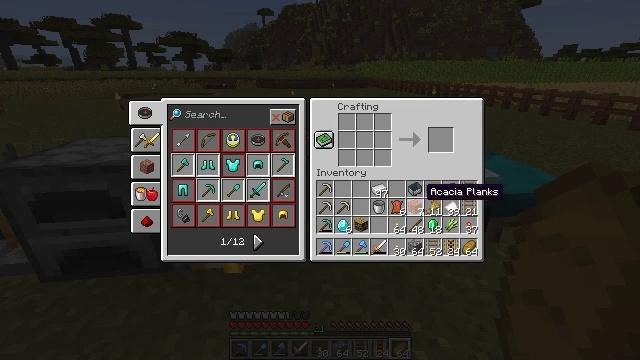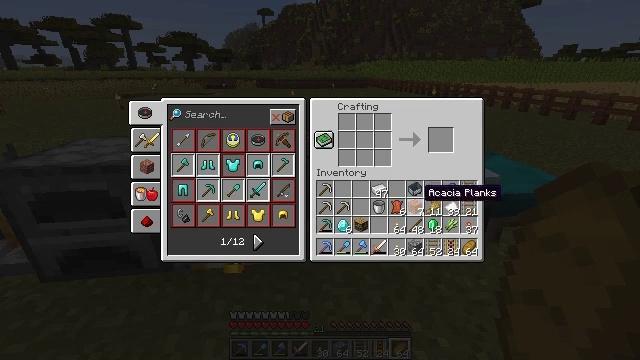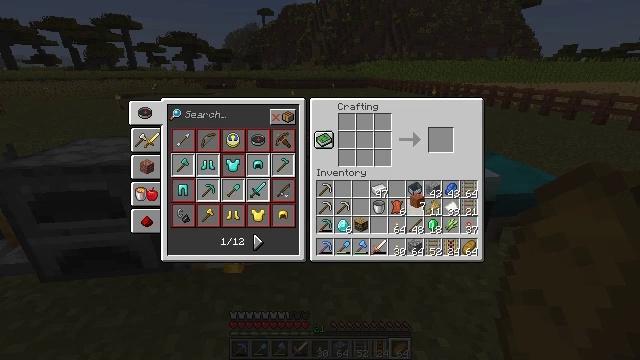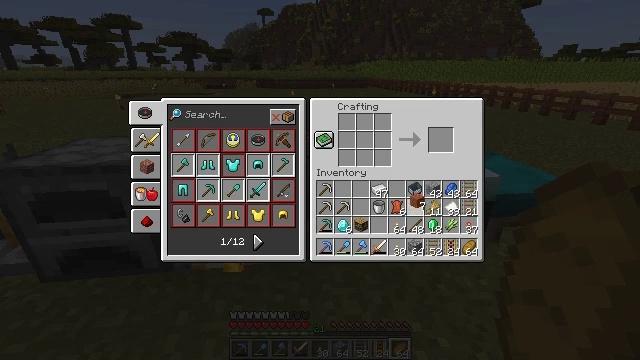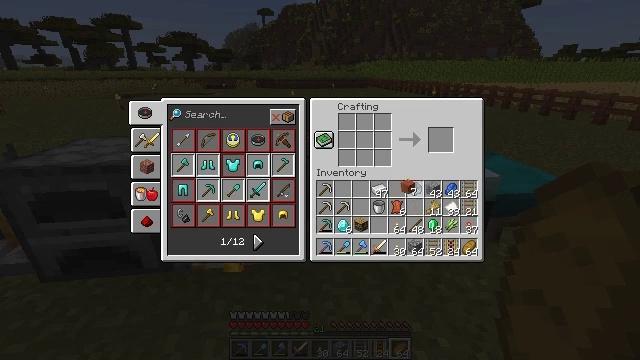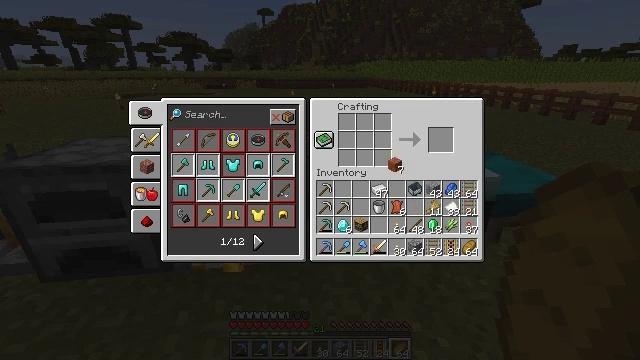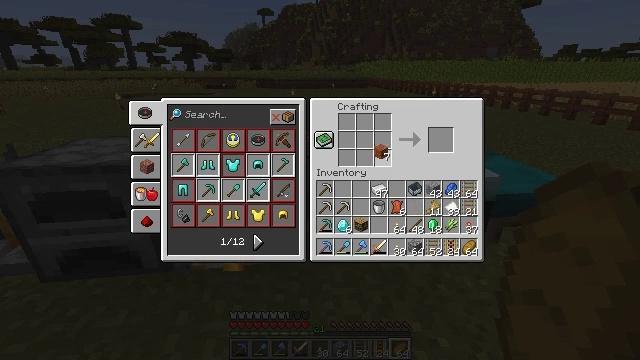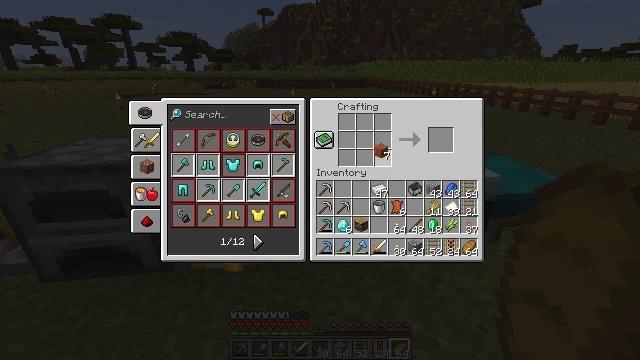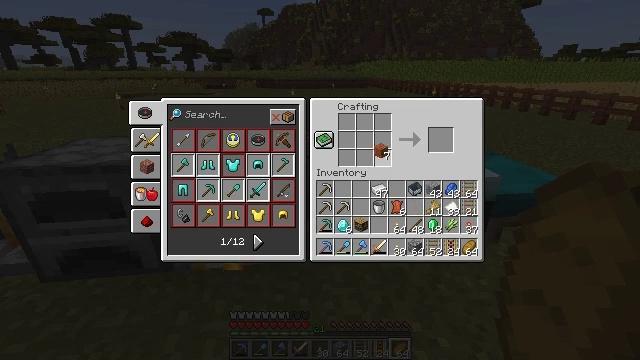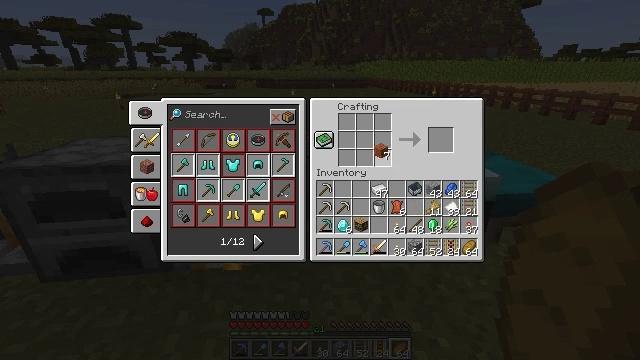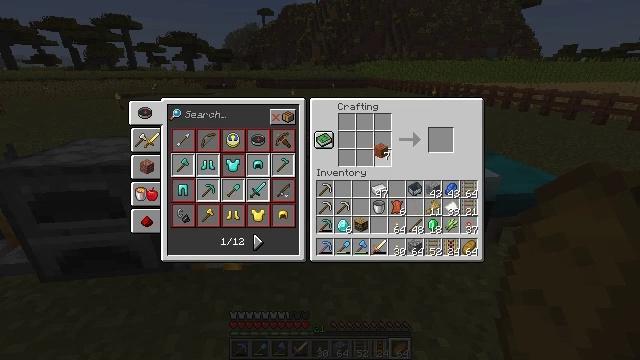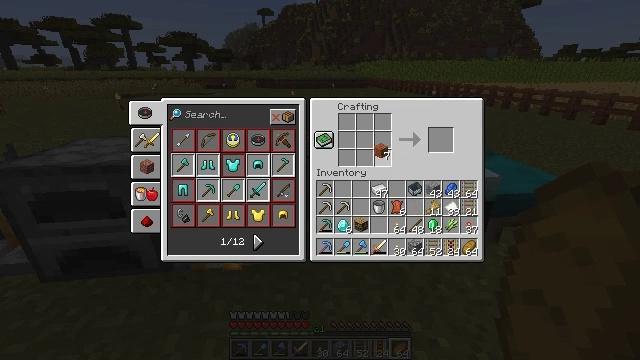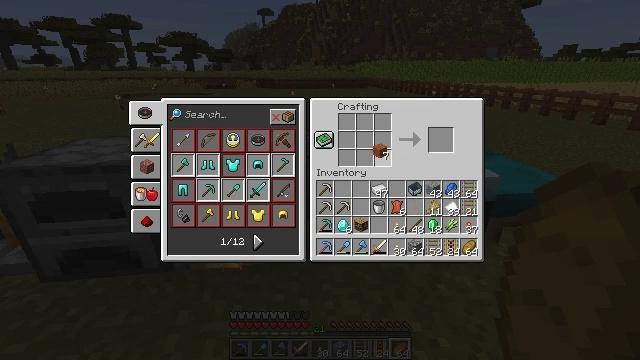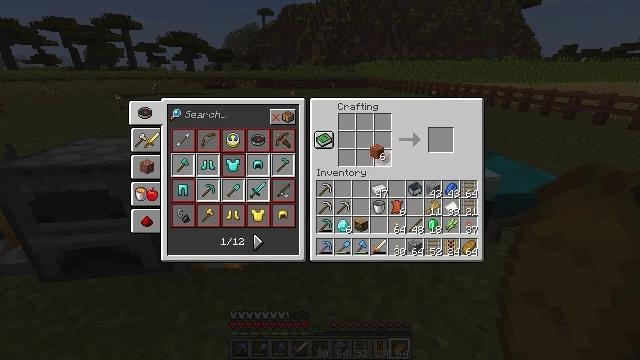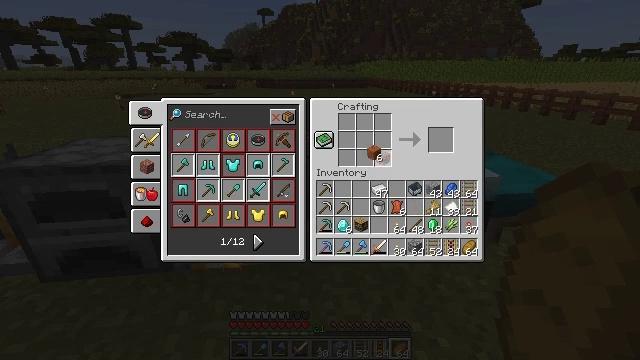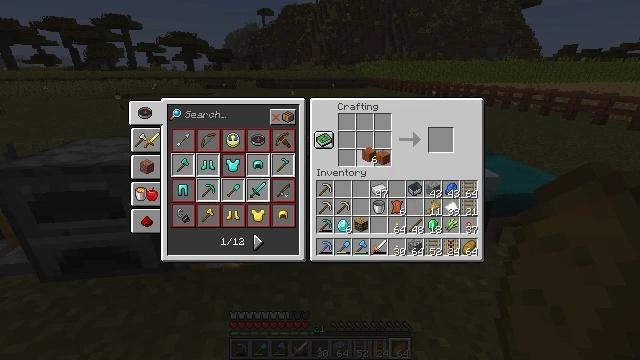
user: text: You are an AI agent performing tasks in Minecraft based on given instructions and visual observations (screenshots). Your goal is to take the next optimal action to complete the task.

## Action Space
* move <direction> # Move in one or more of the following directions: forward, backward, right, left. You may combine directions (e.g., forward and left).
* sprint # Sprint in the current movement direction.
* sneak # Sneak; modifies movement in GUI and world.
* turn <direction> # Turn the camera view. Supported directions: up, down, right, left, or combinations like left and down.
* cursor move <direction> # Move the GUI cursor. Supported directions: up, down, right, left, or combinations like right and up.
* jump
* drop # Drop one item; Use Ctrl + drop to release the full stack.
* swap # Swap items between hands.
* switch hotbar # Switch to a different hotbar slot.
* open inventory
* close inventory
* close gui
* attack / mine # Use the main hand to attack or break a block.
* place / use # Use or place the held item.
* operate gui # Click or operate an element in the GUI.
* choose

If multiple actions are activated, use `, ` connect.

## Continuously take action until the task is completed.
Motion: motion action
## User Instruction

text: Create an acacia pressure plate on the crafting table.
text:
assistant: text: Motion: no_op
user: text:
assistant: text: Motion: operate gui
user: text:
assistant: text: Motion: operate gui
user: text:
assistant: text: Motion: cursor move left and up
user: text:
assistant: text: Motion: cursor move left and up
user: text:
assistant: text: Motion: cursor move left and up
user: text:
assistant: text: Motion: no_op
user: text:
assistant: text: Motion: no_op
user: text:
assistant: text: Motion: no_op
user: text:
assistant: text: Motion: choose
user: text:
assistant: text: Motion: choose
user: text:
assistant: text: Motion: choose
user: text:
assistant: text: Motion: no_op
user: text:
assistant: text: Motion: no_op
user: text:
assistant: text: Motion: no_op
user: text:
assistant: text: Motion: no_op
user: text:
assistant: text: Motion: choose
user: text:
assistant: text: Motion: choose
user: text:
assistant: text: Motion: no_op
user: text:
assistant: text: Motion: no_op
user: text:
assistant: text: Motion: no_op
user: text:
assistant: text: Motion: no_op
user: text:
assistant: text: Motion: no_op
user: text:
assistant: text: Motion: no_op
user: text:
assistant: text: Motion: no_op
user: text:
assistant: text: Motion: no_op
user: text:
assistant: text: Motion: cursor move right
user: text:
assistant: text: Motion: cursor move right
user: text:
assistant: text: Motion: no_op
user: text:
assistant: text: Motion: no_op